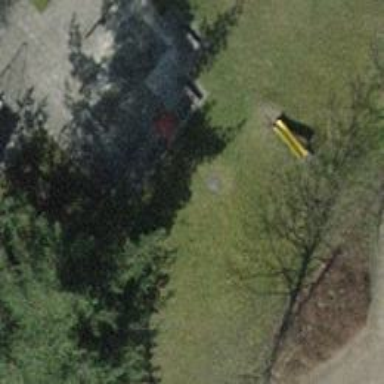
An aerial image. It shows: Bench for seating.